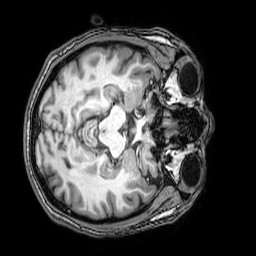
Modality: T1w
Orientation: axial
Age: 37
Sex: male
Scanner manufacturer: philips
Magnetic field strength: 3 T
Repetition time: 0.008113 s
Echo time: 0.003709 s